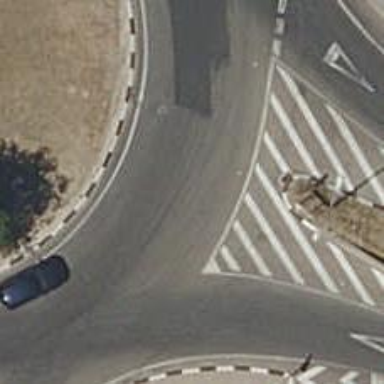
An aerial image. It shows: Secondary road made of asphalt leading to roundabout.